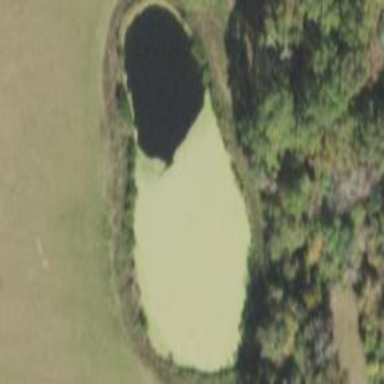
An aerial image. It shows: Reservoir of natural water.